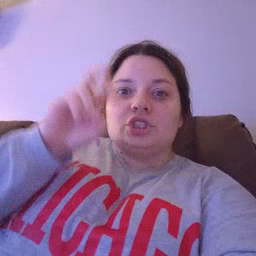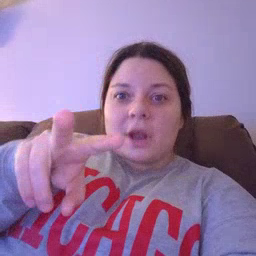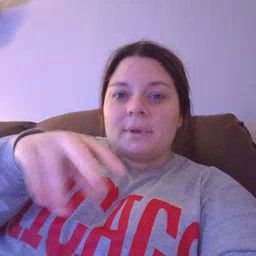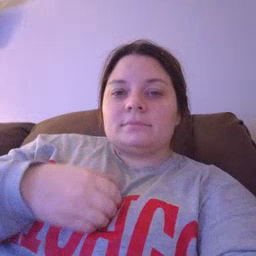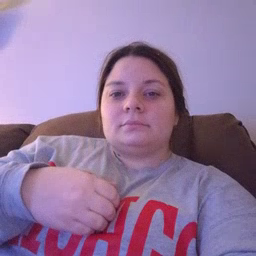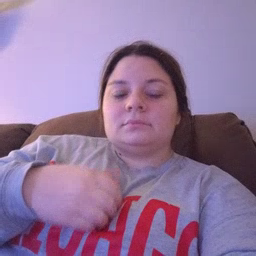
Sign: jump